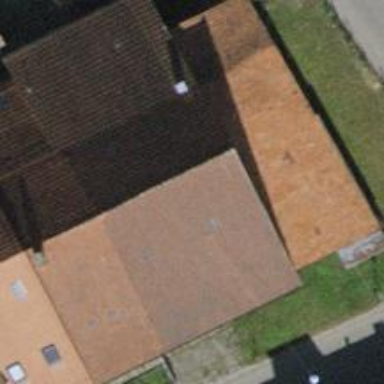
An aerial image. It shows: Building with tile roof.